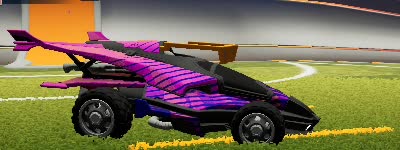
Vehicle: aftershock